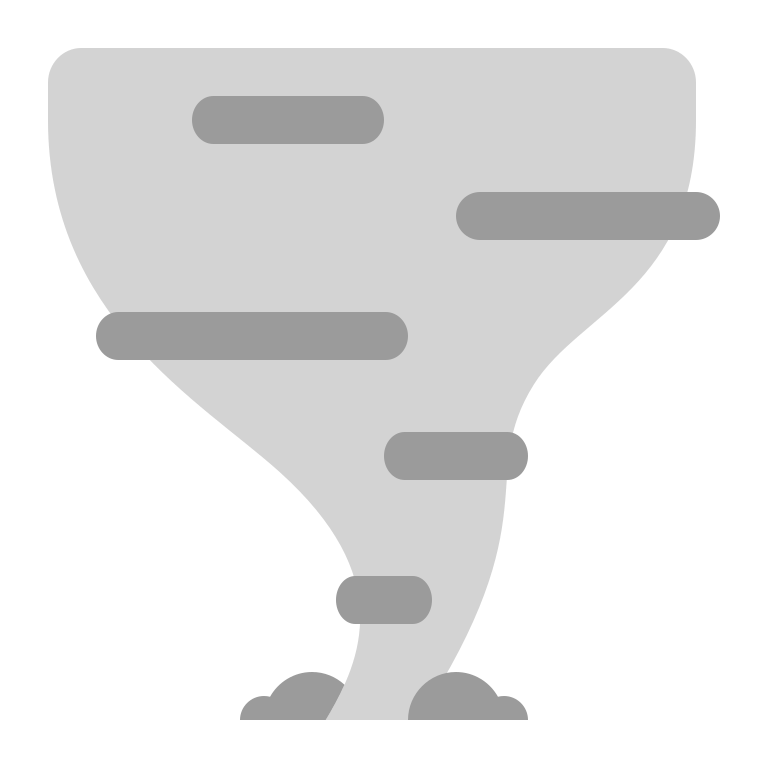
tornado flat